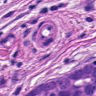
Metastatic tissue present: yes